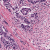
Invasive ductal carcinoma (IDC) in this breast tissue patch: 1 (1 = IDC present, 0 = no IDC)